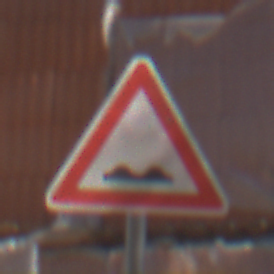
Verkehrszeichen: UnebeneFahrbahn
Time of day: MorningAfternoon
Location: Outdoor (Nature)
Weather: Clear
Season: Summer
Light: Natural